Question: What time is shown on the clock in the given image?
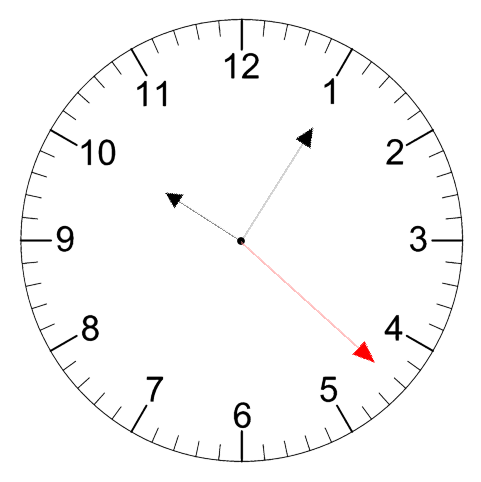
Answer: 10:05:22